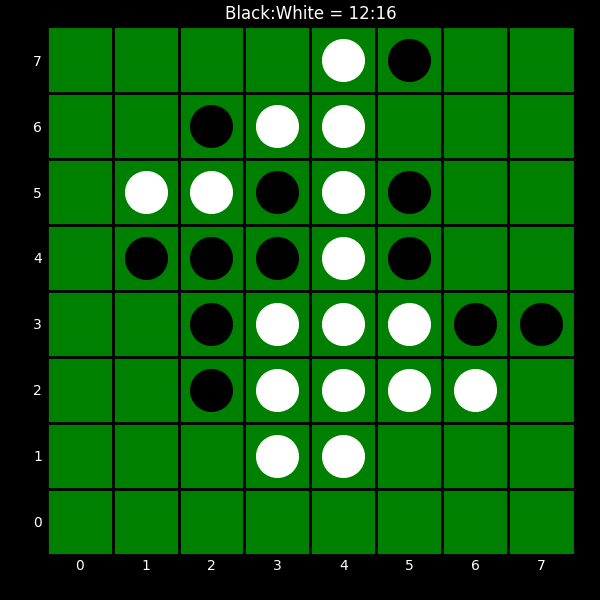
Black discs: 12
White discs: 16